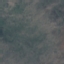
Land use / land cover class: HerbaceousVegetation